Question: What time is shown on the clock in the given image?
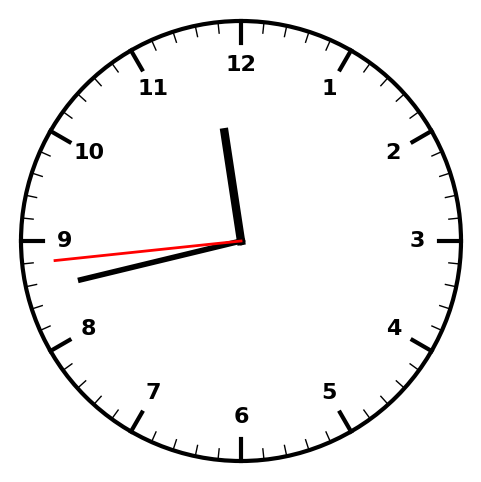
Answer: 11:42:44